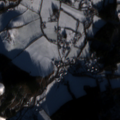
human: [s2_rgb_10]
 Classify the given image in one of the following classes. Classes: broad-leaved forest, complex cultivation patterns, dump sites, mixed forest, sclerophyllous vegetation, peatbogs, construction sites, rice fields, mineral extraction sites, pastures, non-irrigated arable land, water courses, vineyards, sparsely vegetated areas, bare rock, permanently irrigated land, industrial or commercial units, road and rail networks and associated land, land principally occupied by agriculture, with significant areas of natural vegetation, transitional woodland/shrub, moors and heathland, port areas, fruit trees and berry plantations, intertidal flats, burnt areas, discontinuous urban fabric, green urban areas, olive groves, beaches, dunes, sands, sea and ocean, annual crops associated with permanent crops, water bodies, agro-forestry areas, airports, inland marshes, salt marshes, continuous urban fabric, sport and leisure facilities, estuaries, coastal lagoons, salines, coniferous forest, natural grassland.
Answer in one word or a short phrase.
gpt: discontinuous urban fabric, pastures, complex cultivation patterns, coniferous forest, mixed forest